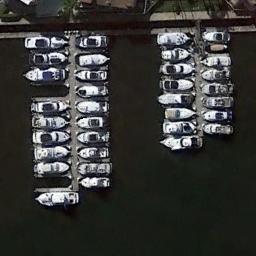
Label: harbor